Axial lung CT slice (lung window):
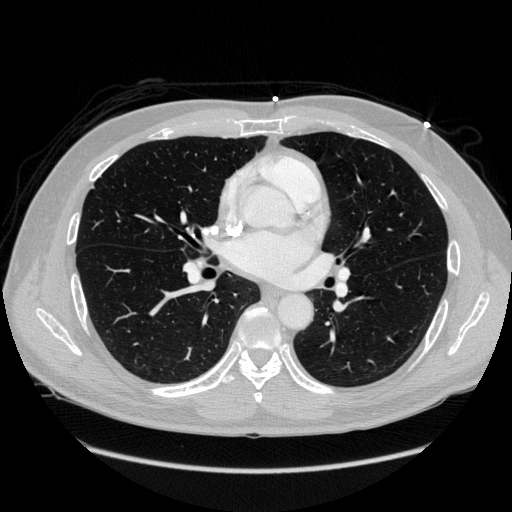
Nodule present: no